Question: How can I adjust y-axis so that the annotations are also shown properly in this kind of plot?
'''
library(ggplot2)
ggplot(diamonds, aes(x = cut, y = depth)) +
facet_wrap(~ color) +
stat_summary(fun.y = sum, geom="bar", fill = "yellow", aes(label=cut, vjust = 0)) +
stat_summary(fun.y = sum, geom="text", aes(label=cut), vjust = 0)
'''

Now for example in facet G annotation for 'Ideal' is not shown properly. Y-axis range should be calculated dynamically, so that there is always some space for annotation above bars. So I can not use fixed y-axis ranges.
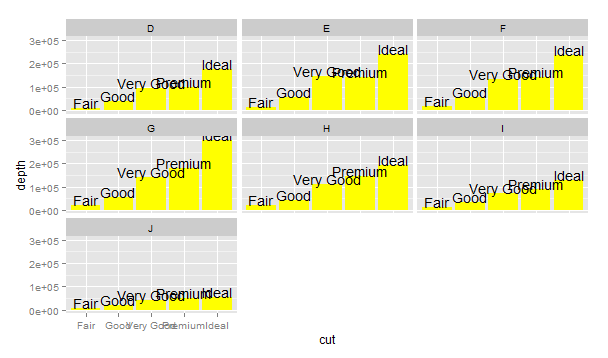
Answer: How about using '+ scale_y_continuous(expand=c(0.15,0))' after your existing code:
'expand=' expects a 2-number vector of multiplicative and additive scale factors